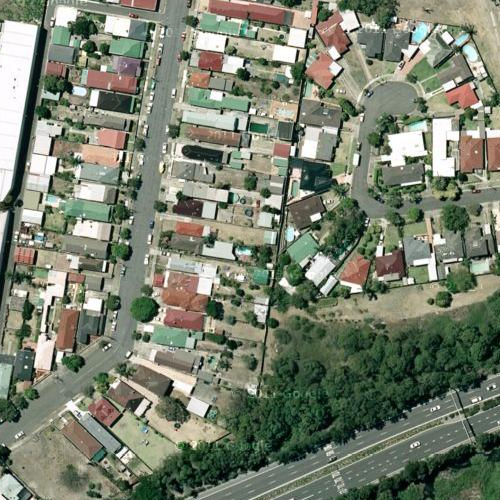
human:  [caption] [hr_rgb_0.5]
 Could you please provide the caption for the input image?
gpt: Many houses are densely arranged and some lawns beside .

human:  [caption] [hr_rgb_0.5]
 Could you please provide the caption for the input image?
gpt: A residential area with many houses and lawn while some roads go across .

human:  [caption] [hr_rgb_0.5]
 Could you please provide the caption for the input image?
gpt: Lots of houses are densely arranged and some lawns beside in the residential area .

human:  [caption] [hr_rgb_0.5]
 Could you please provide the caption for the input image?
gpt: This is a residential area with many houses arranged neatly and some lawns beside .

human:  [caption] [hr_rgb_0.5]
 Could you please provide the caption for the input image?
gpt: Many houses arranged neatly with some lawns beside .